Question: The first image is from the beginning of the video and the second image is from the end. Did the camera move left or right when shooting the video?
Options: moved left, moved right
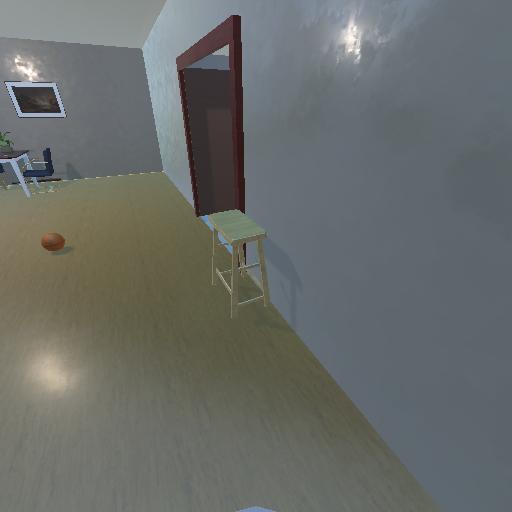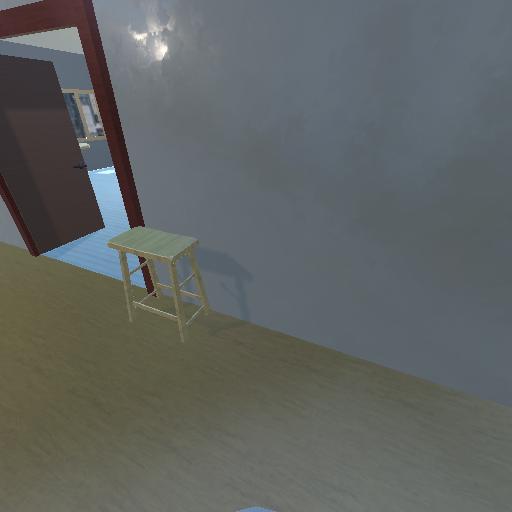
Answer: moved left